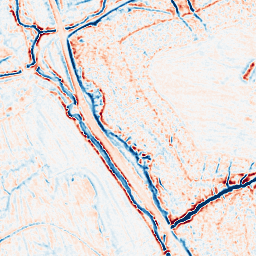
Category: edge_preserving
Decomposition family: bilateral
Decomposition parameters: d: 9
sigma_color: 50
sigma_space: 50
Upsampling method: linear_exact
Upsampling parameters: scale: 2
Upsampling scale: 2